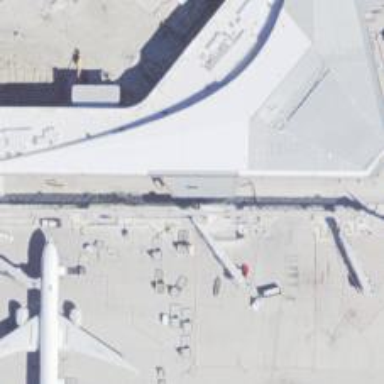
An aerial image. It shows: Airport gate.